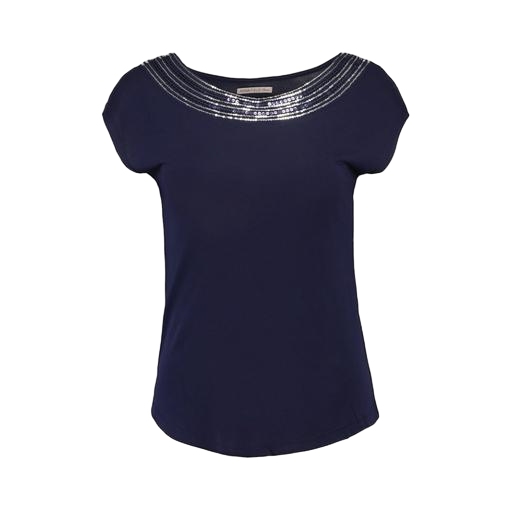
blue embellished concert t-shirt only macy, blue embellished tee, blue petite boat-neck t-shirt only macy, white background